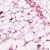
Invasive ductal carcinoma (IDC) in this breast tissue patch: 0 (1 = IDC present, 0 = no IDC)